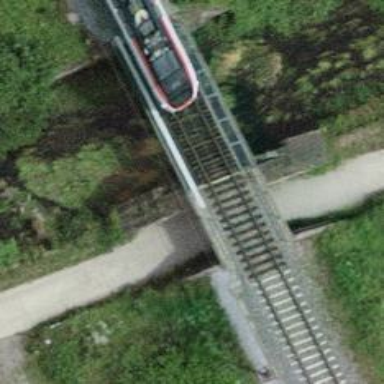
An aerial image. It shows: Railway track with contact line for electrification. The track is on embankment with single track.